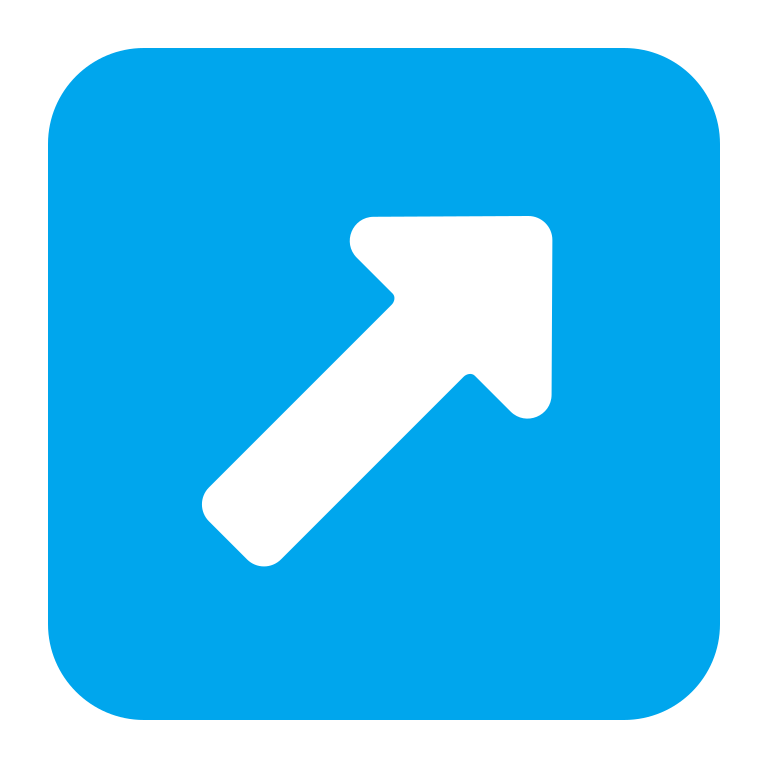
up right arrow flat